Question: I have a button with background image and I want to add a background color to this button when I click on it.
This is how I have set image background to button:
'''
<Button x:Name="ScannerButton" DockPanel.Dock="Right" Visibility="Collapsed" Click="ScannerButton_Click" Margin="0,0,5,25" Height="70" VerticalAlignment="Bottom" HorizontalAlignment="Right" Width="75">
<Button.Template>
<ControlTemplate>
<Image Source="/Resources/scanner.png">
</ControlTemplate>
</Button.Template>
</Button>
'''
This is how I want it to look like when I click on it:

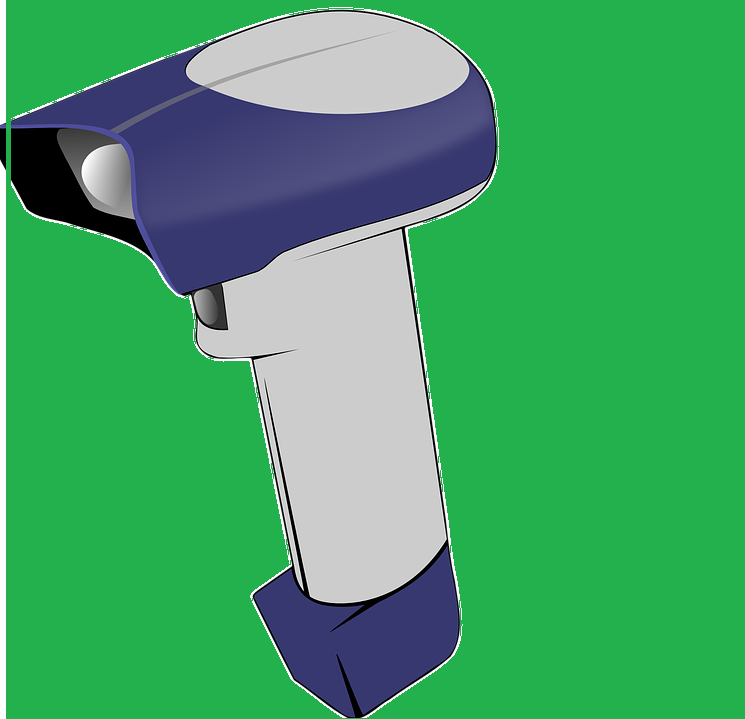
Answer: You could for example make it a 'ToggleButton' and add a trigger that changes the background when the 'IsChecked' property is set to 'true':
'''
<ToggleButton x:Name="ScannerButton" DockPanel.Dock="Right" Visibility="Collapsed" Click="ScannerButton_Click" Margin="0,0,5,25" Height="70" VerticalAlignment="Bottom" HorizontalAlignment="Right" Width="75">
<ToggleButton.Template>
<ControlTemplate TargetType="ToggleButton">
<Grid x:Name="grid">
<Image Source="/Resources/scanner.png">
</Grid>
<ControlTemplate.Triggers>
<Trigger Property="IsChecked" Value="True">
<Setter TargetName="grid" Property="Background" Value="Green" />
</Trigger>
</ControlTemplate.Triggers>
</ControlTemplate>
</ToggleButton.Template>
</ToggleButton>
'''